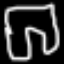
Label: pants